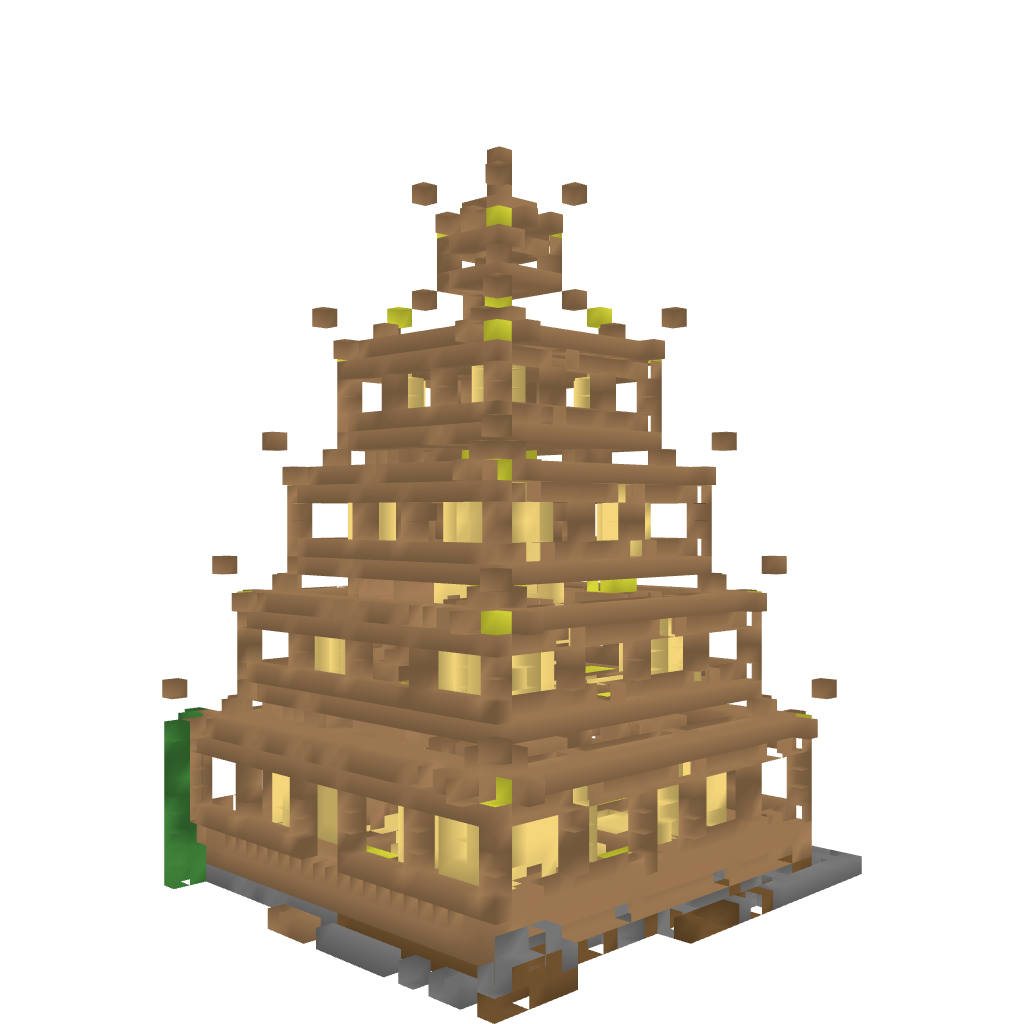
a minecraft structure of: Pagoda bad low quality